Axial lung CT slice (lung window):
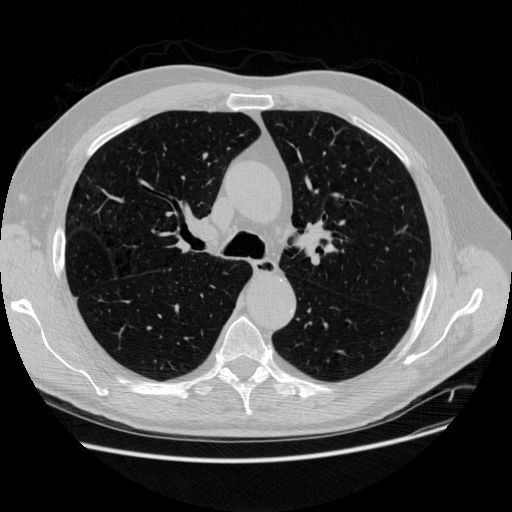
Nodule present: no